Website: crate-barrel
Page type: gifting
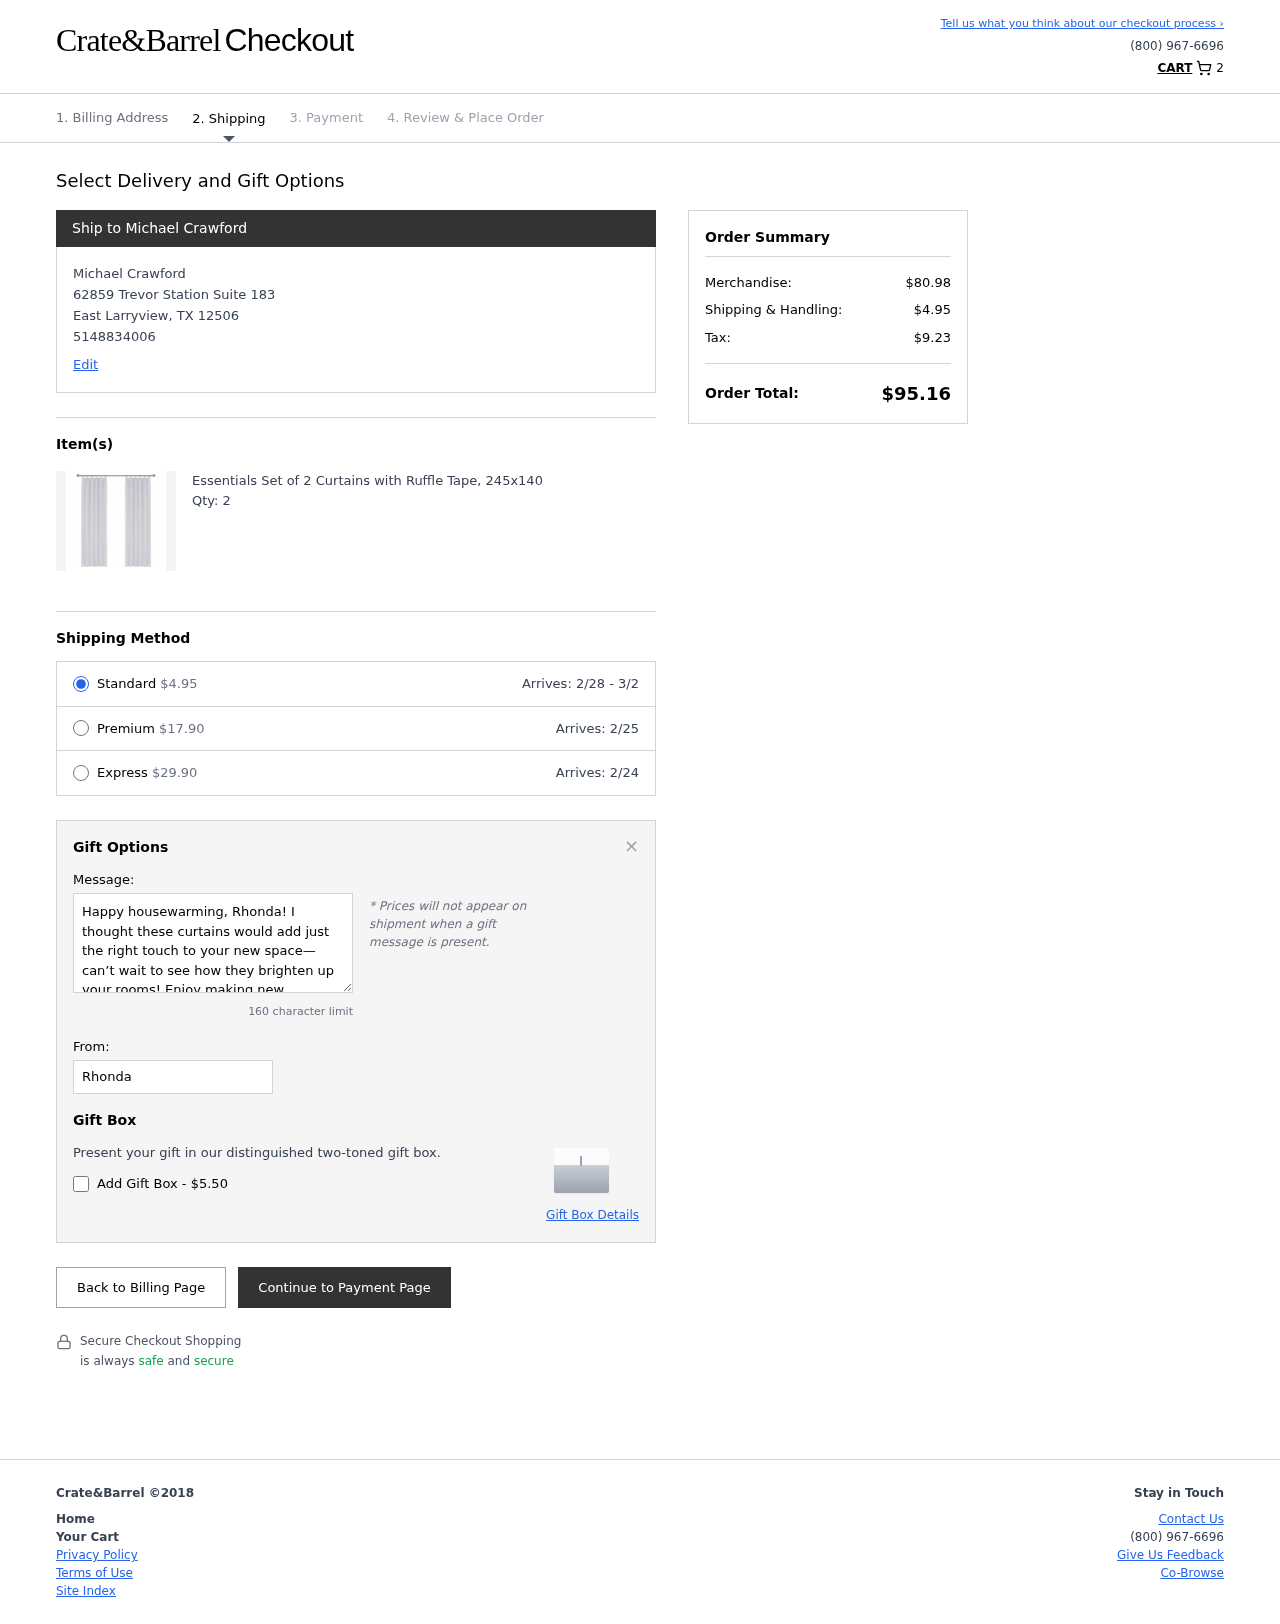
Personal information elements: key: PII_CITY
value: East Larryview
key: PII_FULLNAME
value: Michael Crawford
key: PII_GIFT_FIRSTNAME
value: Rhonda
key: PII_GIFT_MESSAGE
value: Happy housewarming, Rhonda! I thought these curtains would add just the right touch to your new space—can’t wait to see how they brighten up your rooms! Enjoy making new memories in your cozy home.

Michael
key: PII_PHONE
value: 5148834006
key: PII_POSTCODE
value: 12506
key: PII_STATE_ABBR
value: TX
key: PII_STREET
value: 62859 Trevor Station Suite 183
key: PII_FULLNAME2
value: Michael Crawford
Product elements: key: PRODUCT1_NAME
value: Essentials Set of 2 Curtains with Ruffle Tape, 245x140
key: PRODUCT1_QUANTITY
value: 2
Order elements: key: ORDER_NUM_ITEMS
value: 2
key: ORDER_SHIPPING_COST
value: $4.95
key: ORDER_DELIVERY_DATE_RANGE
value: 2/28 - 3/2
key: ORDER_PREMIUM_SHIPPING
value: $17.90
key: ORDER_PREMIUM_DATE
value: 2/25
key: ORDER_EXPRESS_SHIPPING
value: $29.90
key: ORDER_EXPRESS_DATE
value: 2/24
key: ORDER_SUBTOTAL
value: $80.98
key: ORDER_TAX
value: $9.23
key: ORDER_TOTAL
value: $95.16